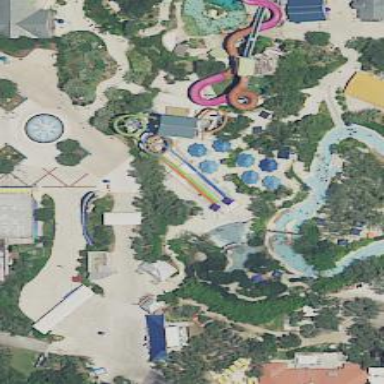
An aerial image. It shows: Water slide attraction.